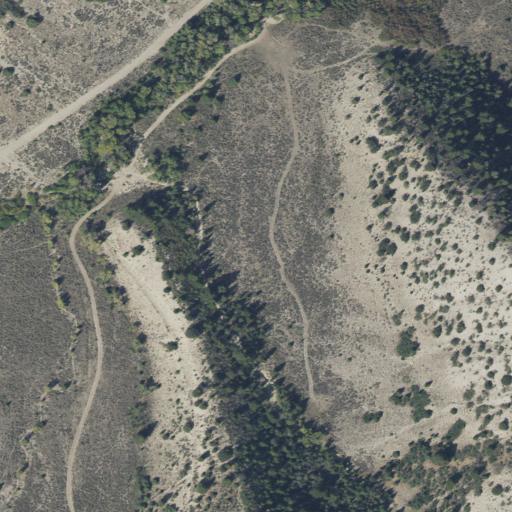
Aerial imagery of valley in Utah named Grassy Hollow containing shrub, open development, evergreen forest, deciduous forest, low intensity development, and medium intensity development